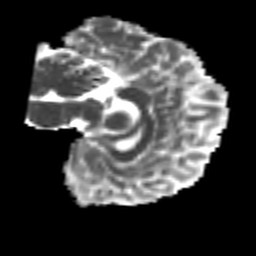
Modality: MD
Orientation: sagittal
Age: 25
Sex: female
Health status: healthy
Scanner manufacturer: ge
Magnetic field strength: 3 T
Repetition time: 11 s
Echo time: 0.072 s